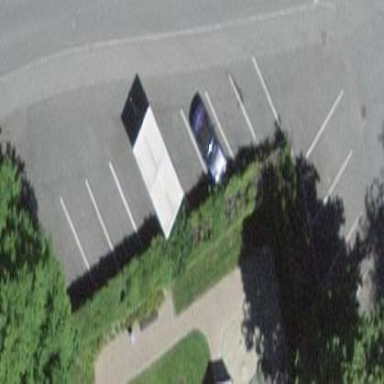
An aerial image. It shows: Street-side parking area.